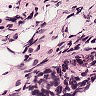
Metastatic tissue present: no